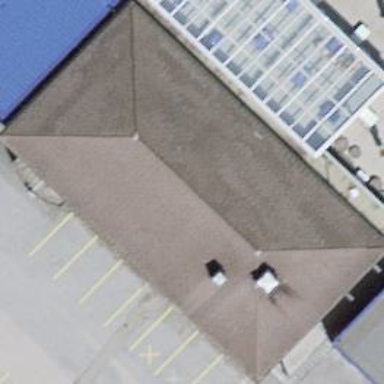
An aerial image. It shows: Retail building.